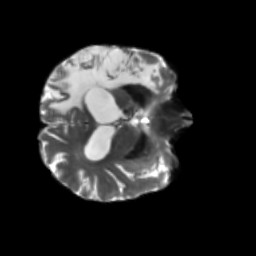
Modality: T2w
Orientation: axial
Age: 52
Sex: male
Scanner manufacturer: siemens
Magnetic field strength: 3 T
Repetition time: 5.47 s
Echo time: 0.0854 s